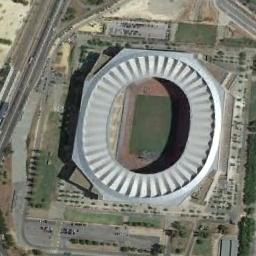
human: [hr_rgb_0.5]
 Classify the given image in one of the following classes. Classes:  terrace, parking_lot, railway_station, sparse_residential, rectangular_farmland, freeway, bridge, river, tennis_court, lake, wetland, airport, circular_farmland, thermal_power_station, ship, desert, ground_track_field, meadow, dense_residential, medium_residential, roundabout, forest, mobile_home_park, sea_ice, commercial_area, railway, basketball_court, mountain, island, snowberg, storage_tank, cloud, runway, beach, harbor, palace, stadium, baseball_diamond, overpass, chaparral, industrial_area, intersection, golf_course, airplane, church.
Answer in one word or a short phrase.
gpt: stadium